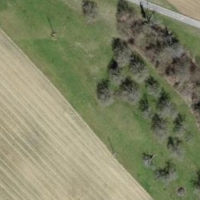
EUNIS habitat code: 52
Species observed at this site:
Phaneroptera falcata
Pseudochorthippus parallelus
Chorthippus biguttulus
Roeseliana roeselii